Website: macys
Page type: gifting
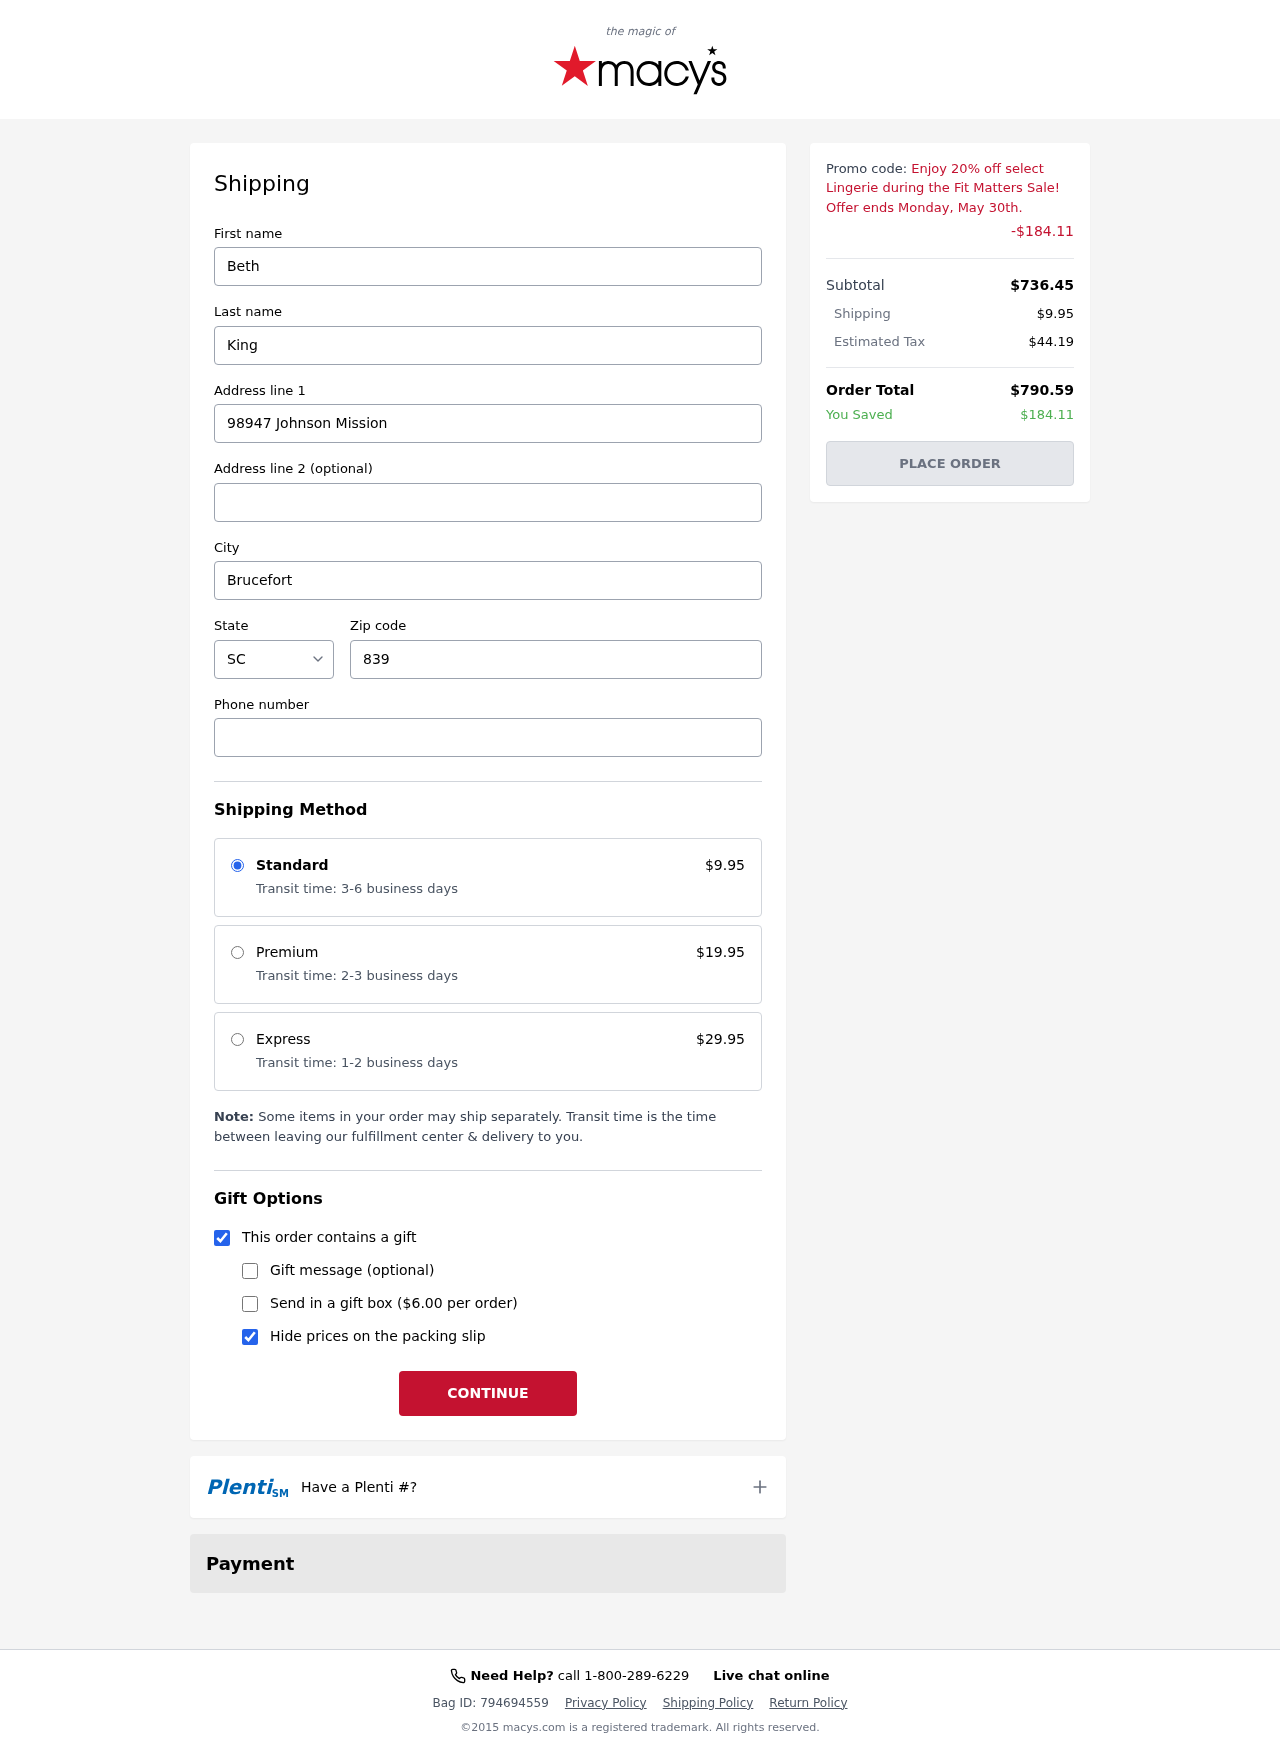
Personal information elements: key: PII_CITY
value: Brucefort
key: PII_FIRSTNAME
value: Beth
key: PII_LASTNAME
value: King
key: PII_PHONE
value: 2369570053
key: PII_POSTCODE
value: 83980
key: PII_STATE_ABBR
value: SC
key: PII_STREET
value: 98947 Johnson Mission
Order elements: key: ORDER_SHIPPING_COST
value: $9.95
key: ORDER_DISCOUNT
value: -$184.11
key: ORDER_SUBTOTAL
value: $736.45
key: ORDER_TAX
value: $44.19
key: ORDER_TOTAL
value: $790.59
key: ORDER_SAVINGS
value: $184.11